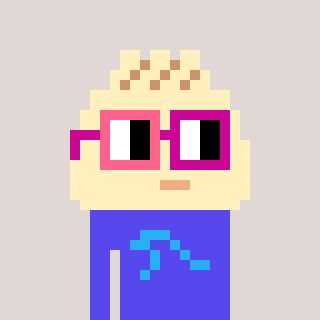
a pixel art character with square pink and red glasses, a porkbao-shaped head and a computerblue-colored body on a warm background